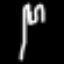
Label: fork